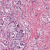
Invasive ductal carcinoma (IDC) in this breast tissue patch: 1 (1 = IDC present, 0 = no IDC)